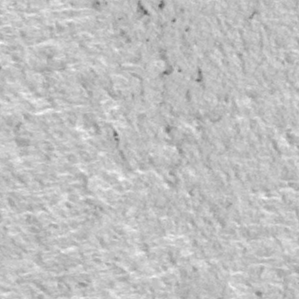
Label: frost